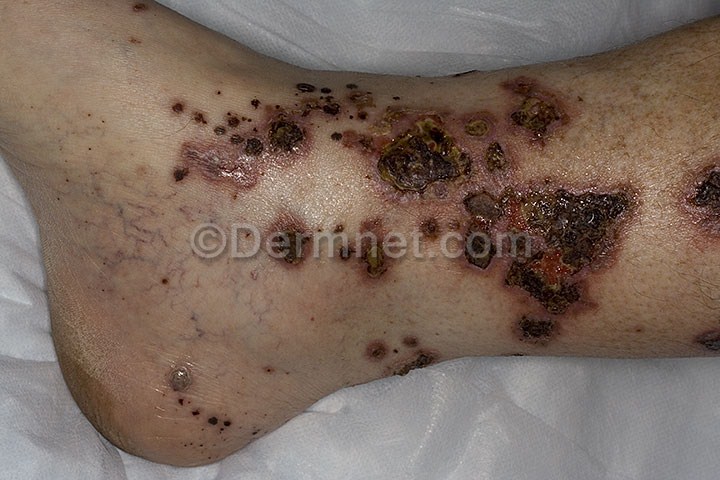
Disease: Vasculitis Photos